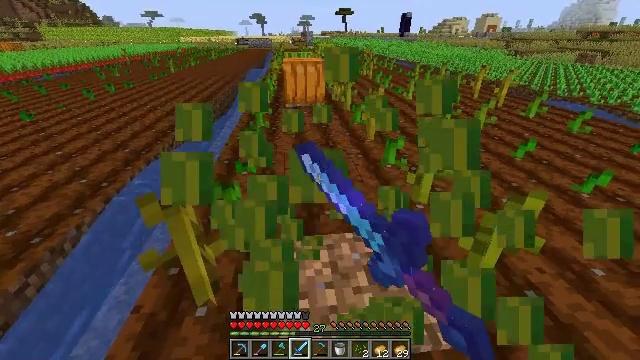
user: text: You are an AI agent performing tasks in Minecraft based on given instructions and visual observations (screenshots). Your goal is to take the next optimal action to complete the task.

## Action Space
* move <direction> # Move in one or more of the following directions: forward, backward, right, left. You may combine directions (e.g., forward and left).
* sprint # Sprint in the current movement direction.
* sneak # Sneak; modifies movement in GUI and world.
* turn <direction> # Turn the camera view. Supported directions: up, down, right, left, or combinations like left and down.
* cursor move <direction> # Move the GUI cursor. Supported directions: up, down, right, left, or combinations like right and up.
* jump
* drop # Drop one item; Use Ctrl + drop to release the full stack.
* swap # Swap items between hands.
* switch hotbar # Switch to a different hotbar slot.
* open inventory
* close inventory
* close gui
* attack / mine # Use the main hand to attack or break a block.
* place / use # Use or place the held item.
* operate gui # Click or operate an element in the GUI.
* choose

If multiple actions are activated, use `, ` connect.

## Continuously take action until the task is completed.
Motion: motion action
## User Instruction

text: Break the melon to get slices.
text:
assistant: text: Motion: no_op